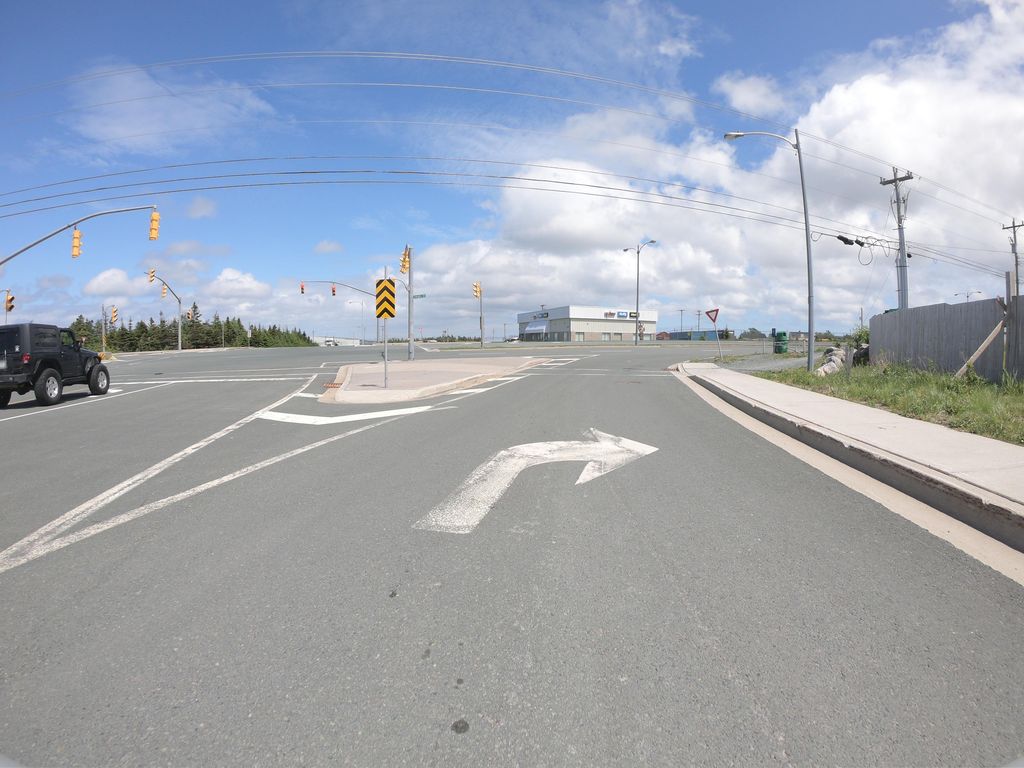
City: st_johns